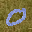
Label: 0